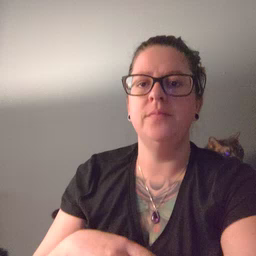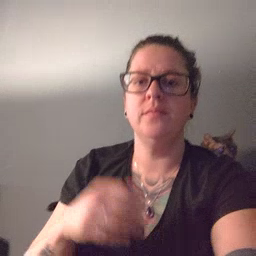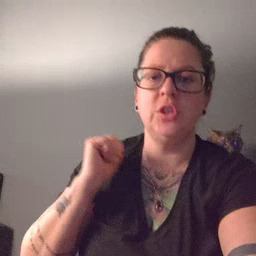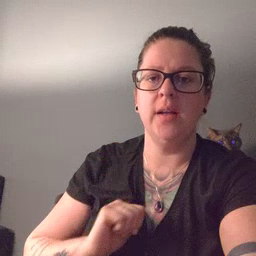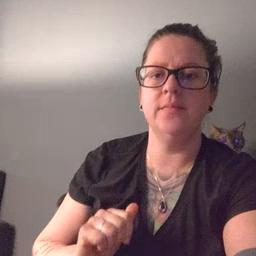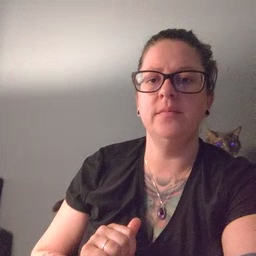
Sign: jacket